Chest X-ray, AP view. Patient: 53 years old, sex F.
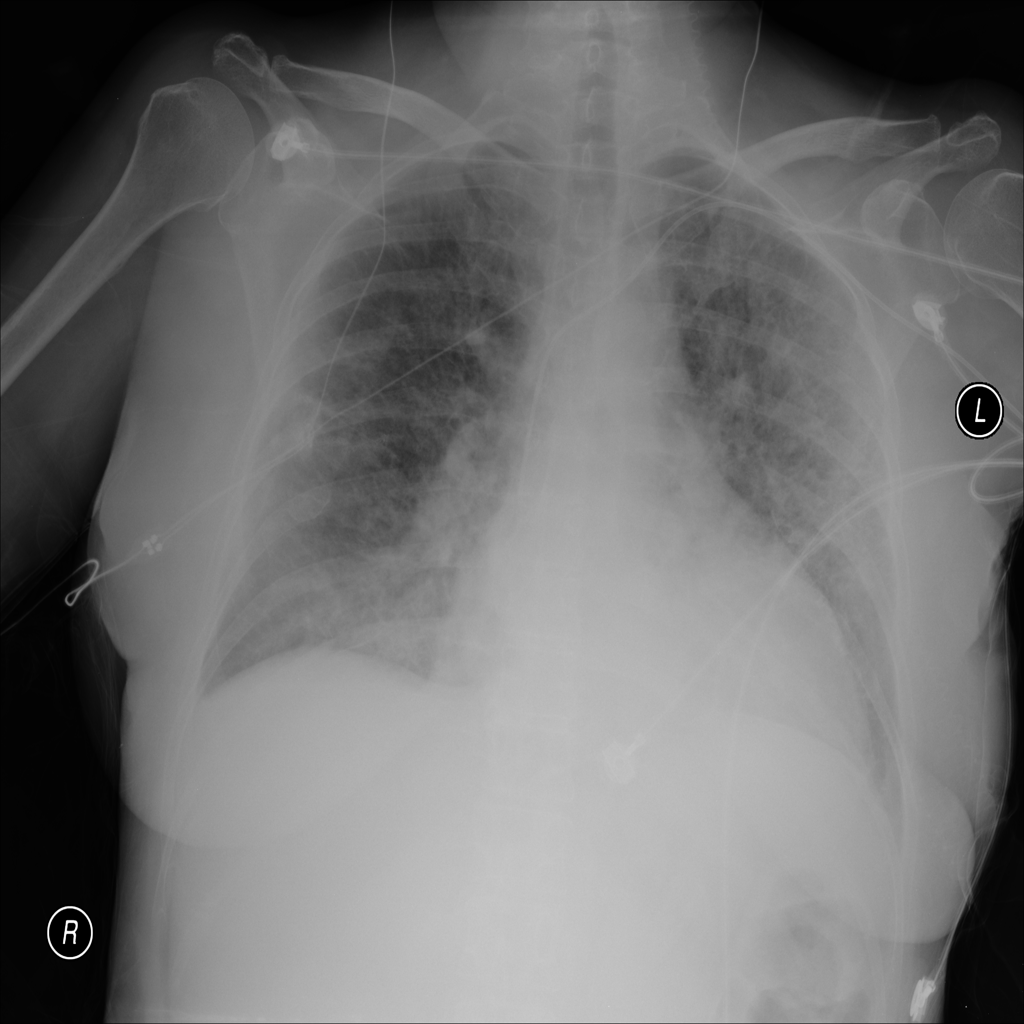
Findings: Infiltration